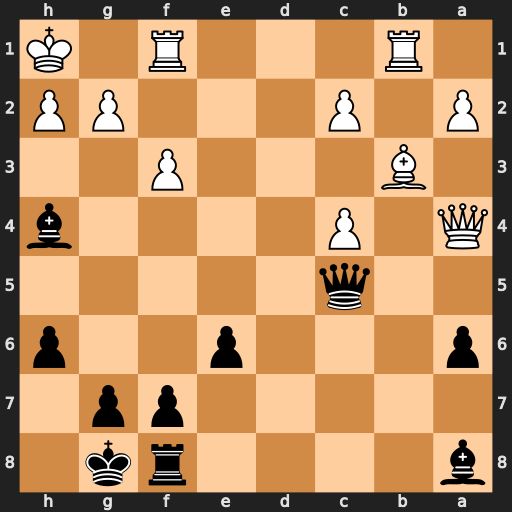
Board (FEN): b4rk1/5pp1/p3p2p/2q5/Q1P4b/1B3P2/P1P3PP/1R3R1K
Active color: b
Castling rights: -
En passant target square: -
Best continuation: Bc6 Qxa6 Ra8 Qxa8+ Bxa8